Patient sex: F
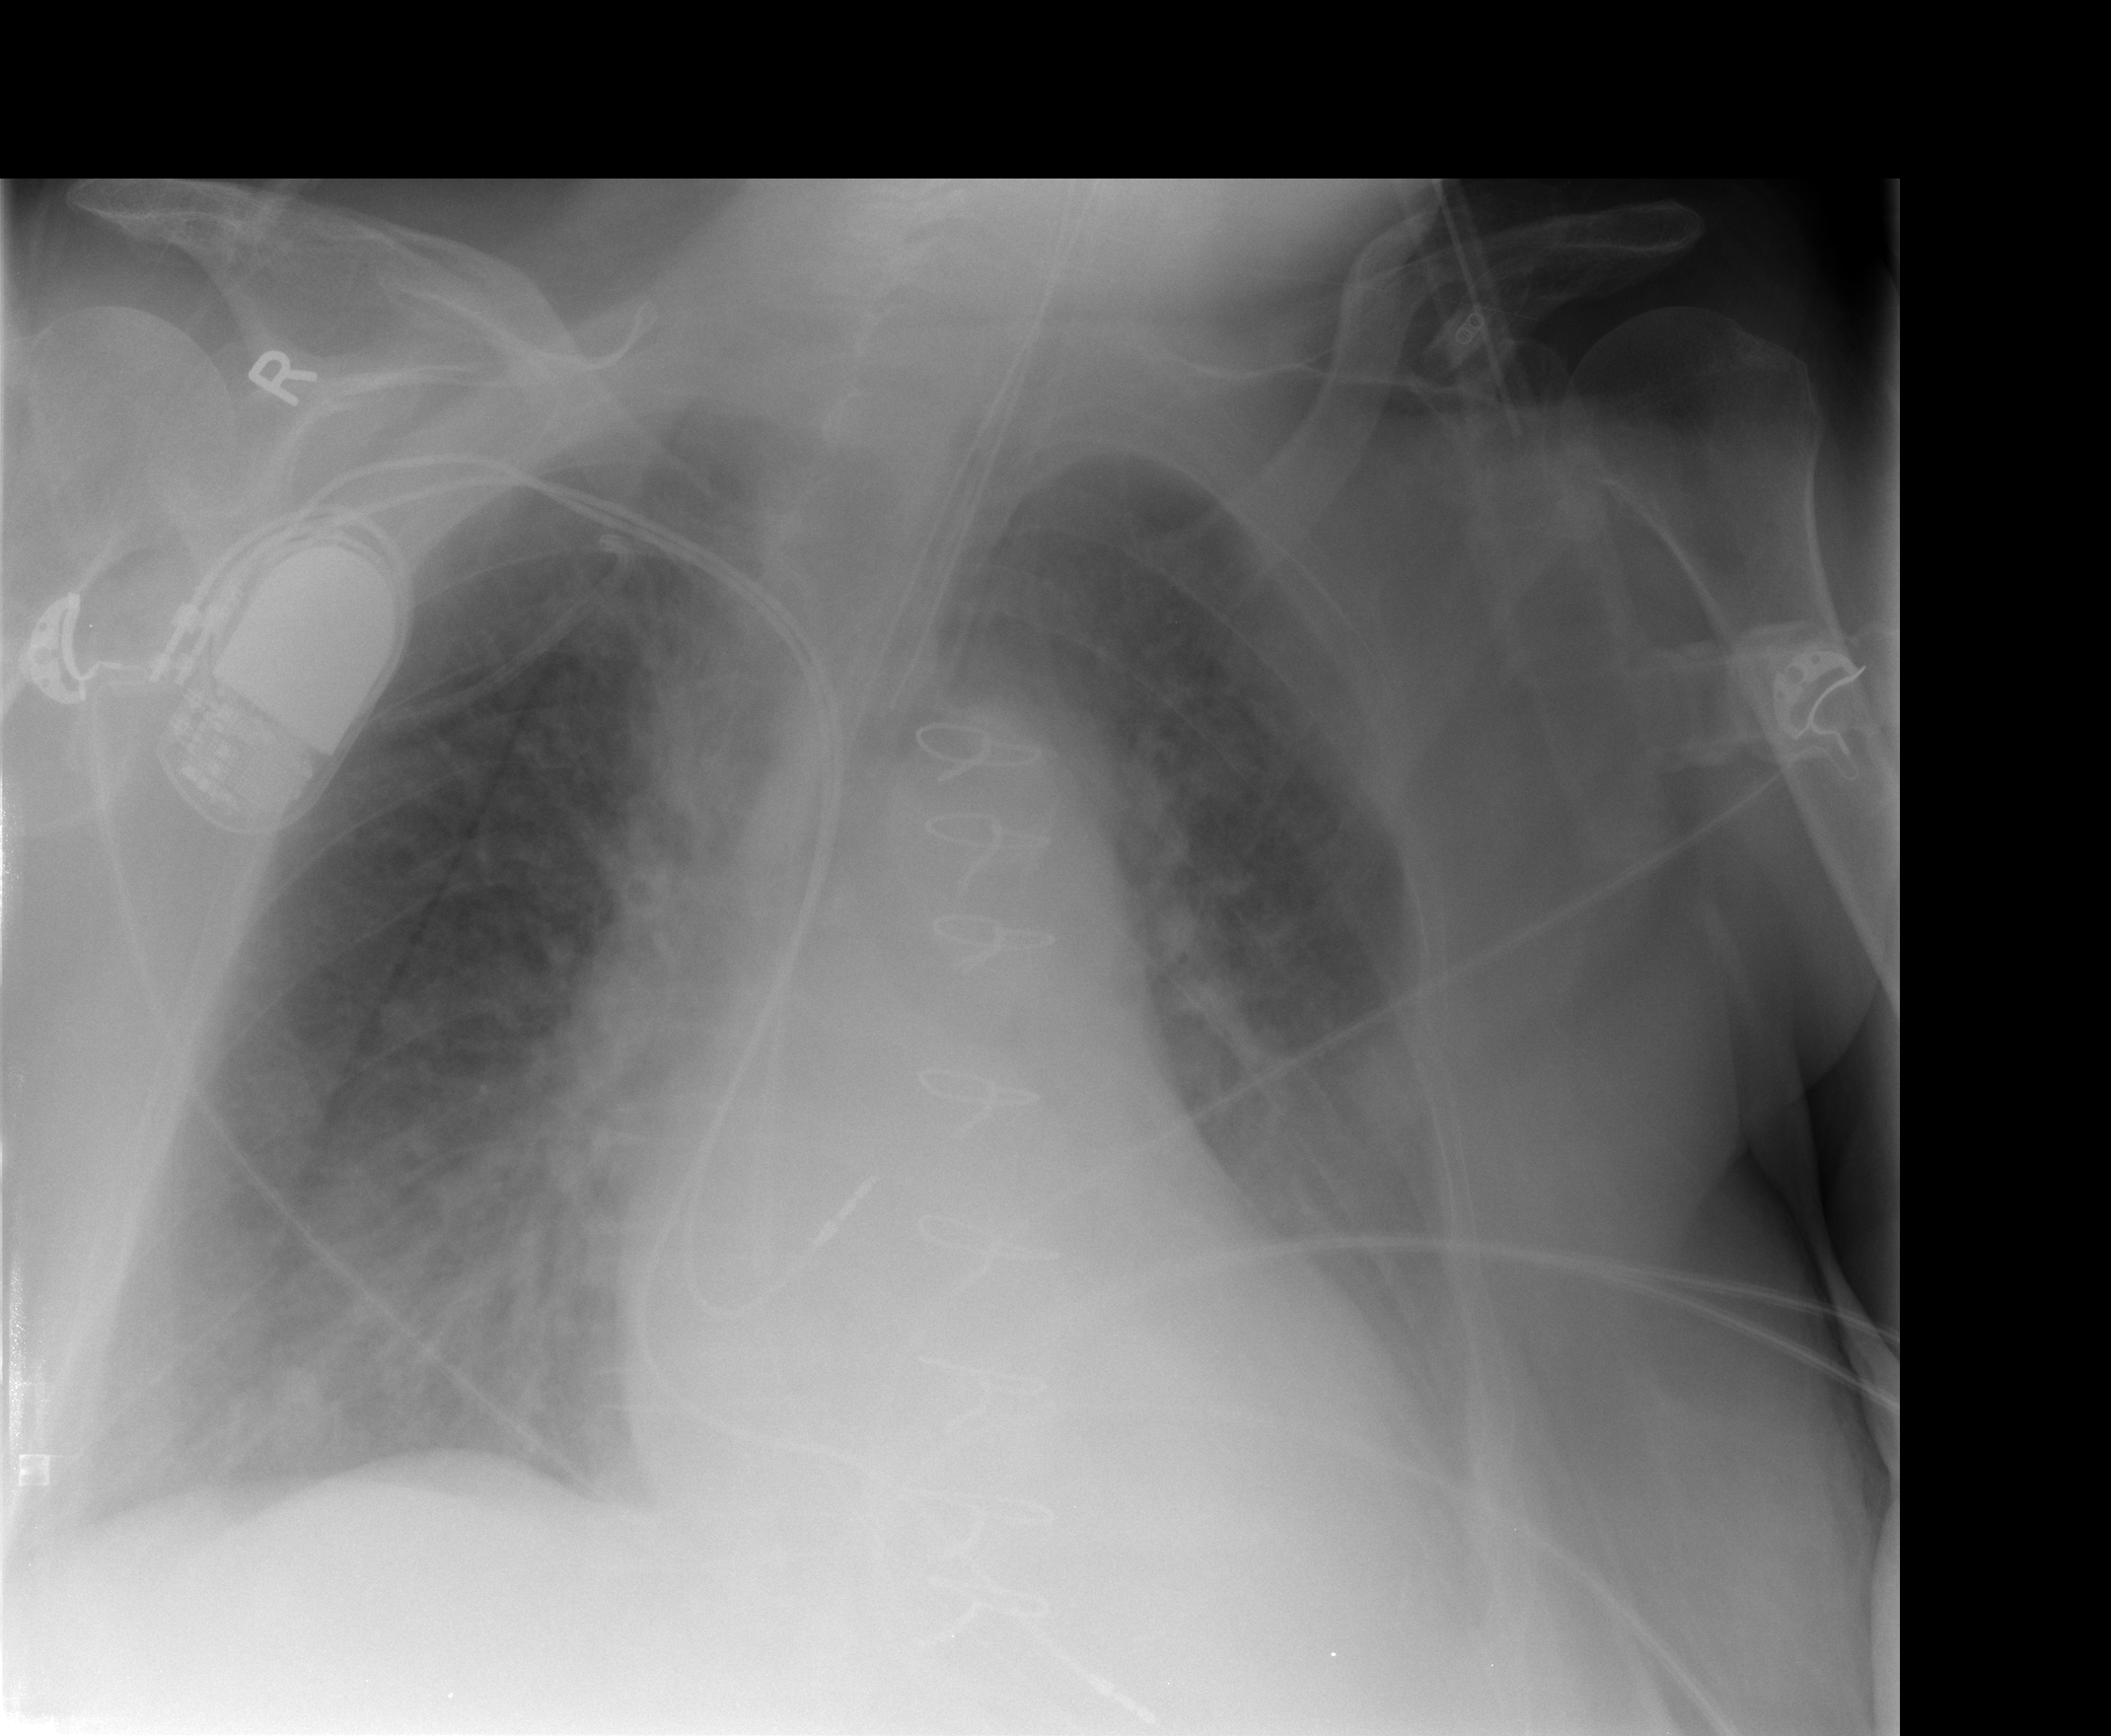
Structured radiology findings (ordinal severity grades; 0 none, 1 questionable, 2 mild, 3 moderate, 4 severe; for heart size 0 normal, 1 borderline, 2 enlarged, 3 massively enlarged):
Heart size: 2
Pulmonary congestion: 2
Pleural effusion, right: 1
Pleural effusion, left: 2
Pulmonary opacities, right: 2
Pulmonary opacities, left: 2
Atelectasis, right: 2
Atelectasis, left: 2